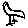
Label: bird